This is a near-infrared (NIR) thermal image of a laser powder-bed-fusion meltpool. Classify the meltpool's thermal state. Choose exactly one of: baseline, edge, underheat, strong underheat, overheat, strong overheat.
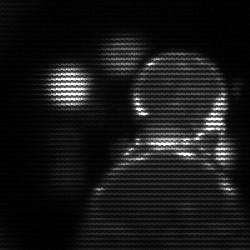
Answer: edge